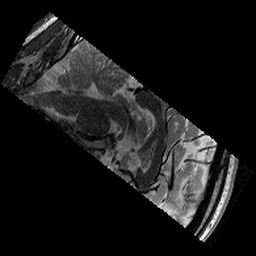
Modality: T2w
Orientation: sagittal
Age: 13
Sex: male
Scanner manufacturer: siemens
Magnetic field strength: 3 T
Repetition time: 9.23 s
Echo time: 0.067 s